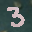
Label: 3